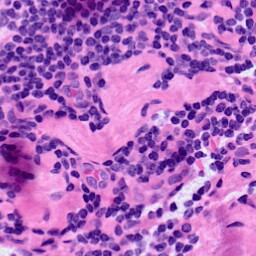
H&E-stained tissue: LymphNode